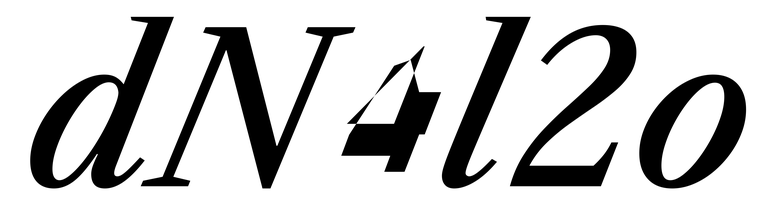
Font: LibreCaslonText-Italic_Medium_Italic